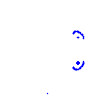
Particle: pion